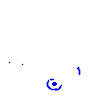
Particle: kaon